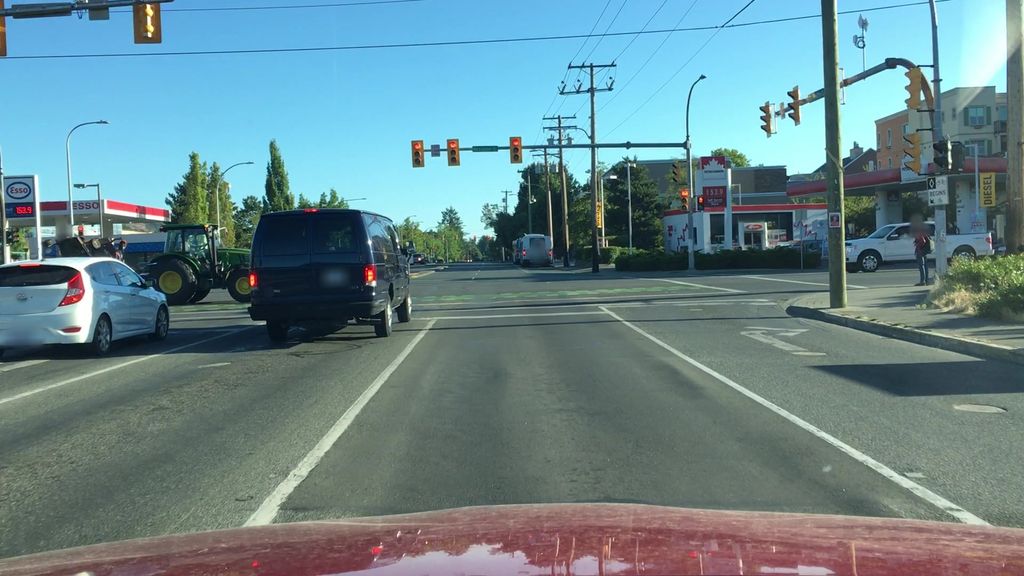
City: victoria